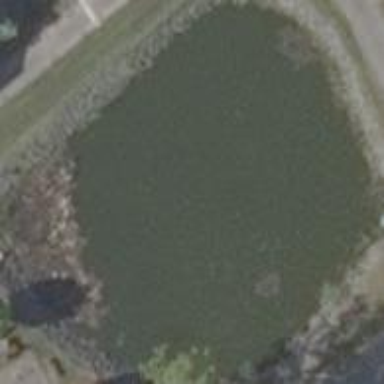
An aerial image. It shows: Pond surrounded by natural water.